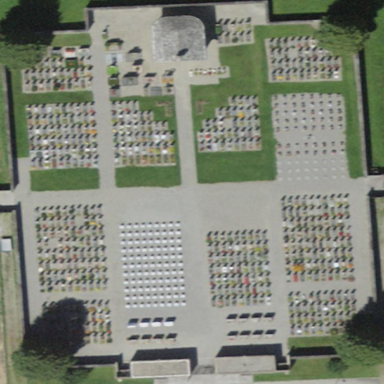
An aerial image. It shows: Cemetery.